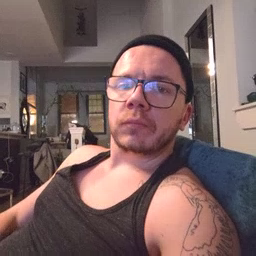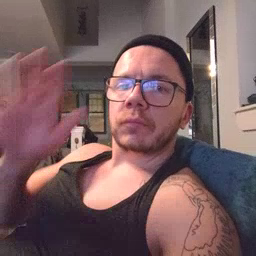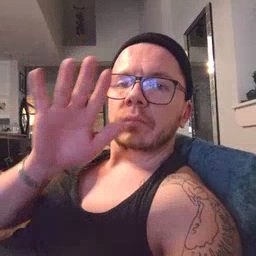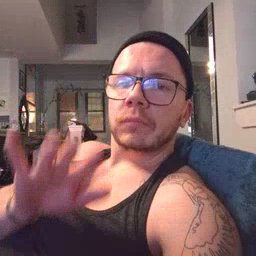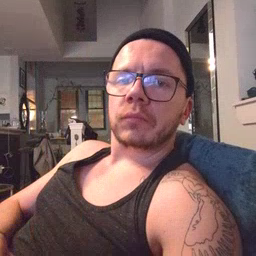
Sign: snow